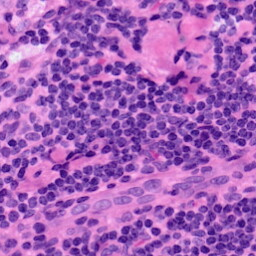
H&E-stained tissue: LymphNode